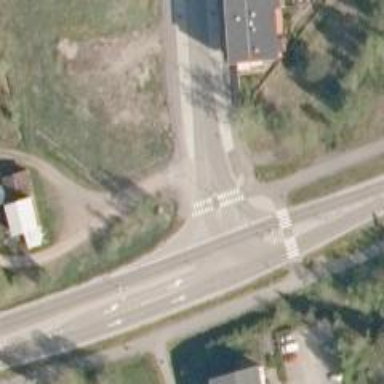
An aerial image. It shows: Asphalt cycleway passing through traffic island.